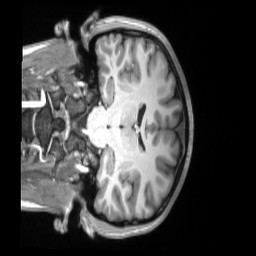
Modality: T1w
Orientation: coronal
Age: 22
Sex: female
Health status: ill
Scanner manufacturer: siemens
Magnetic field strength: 3 T
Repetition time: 2.2 s
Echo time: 0.00157 s